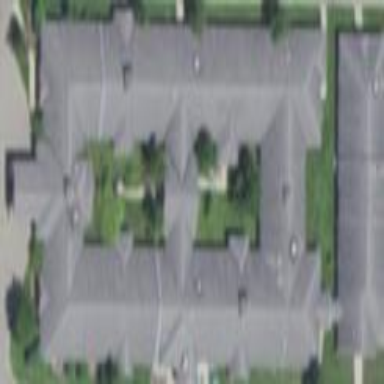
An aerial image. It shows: Nursing home building.